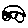
Label: car